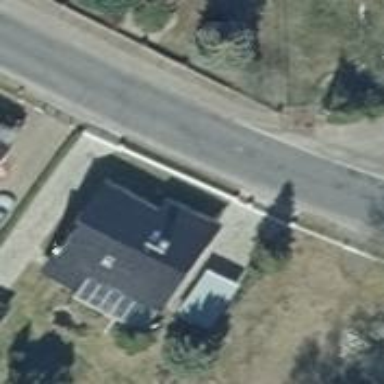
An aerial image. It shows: Grey house with flat roof.